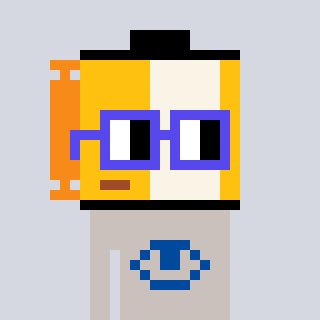
a pixel art character with square blue glasses, a film roll-shaped head and a foggrey-colored body on a cool background